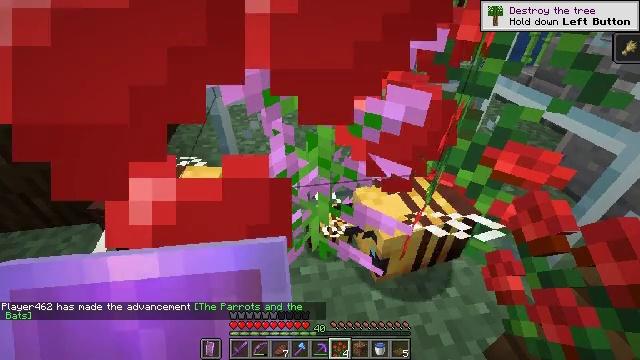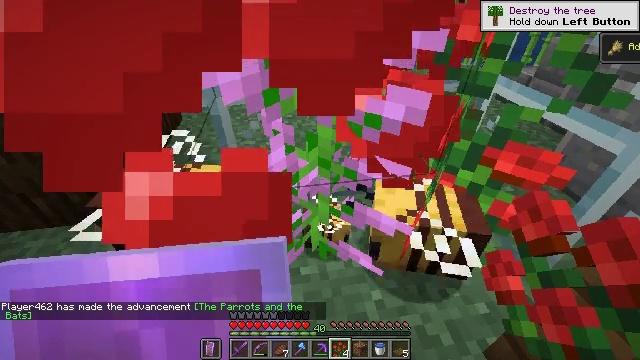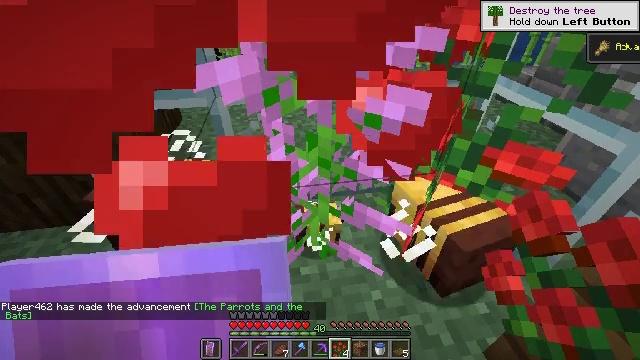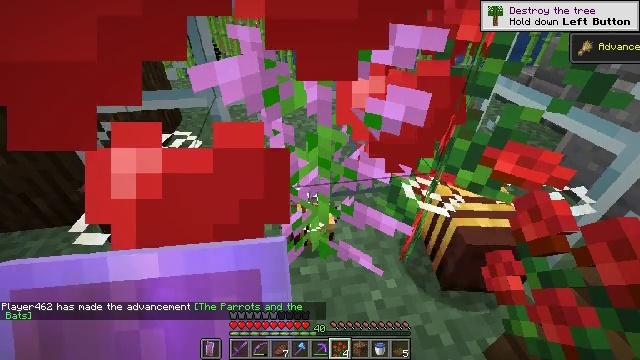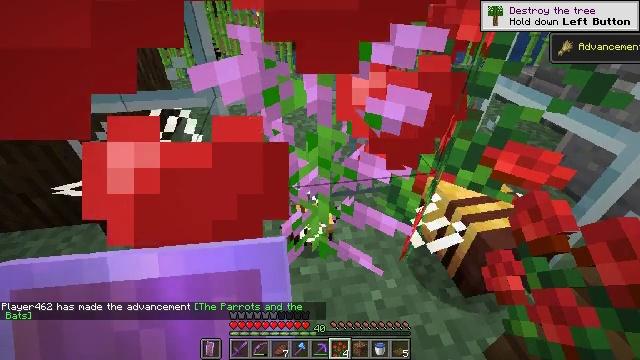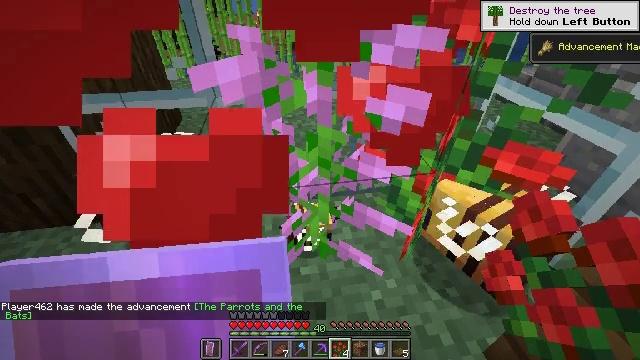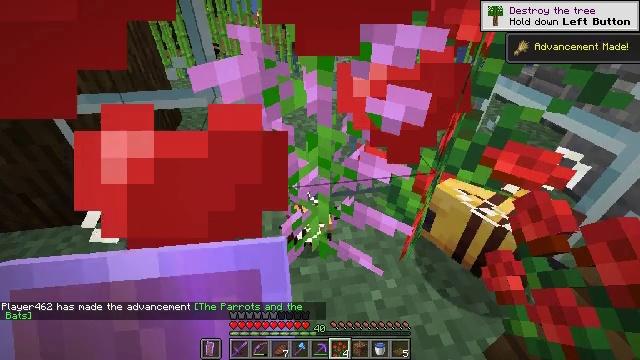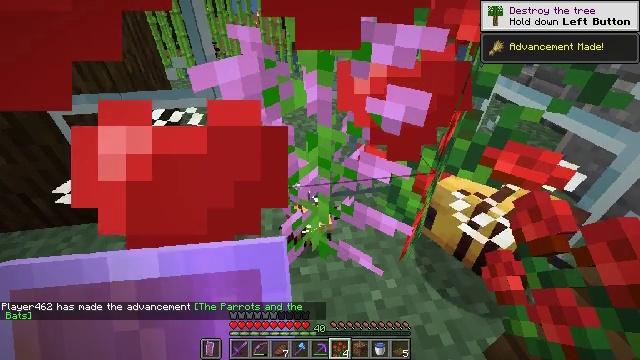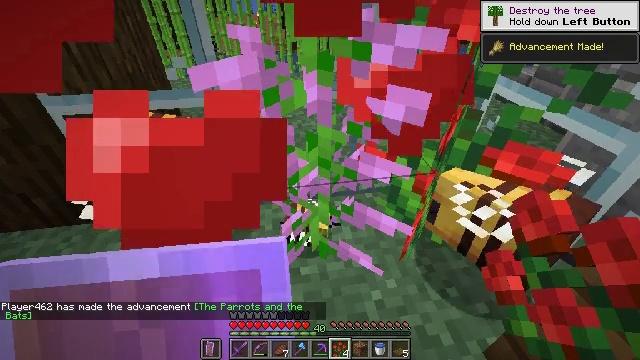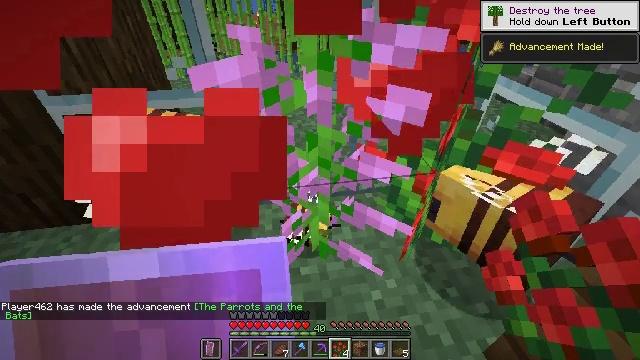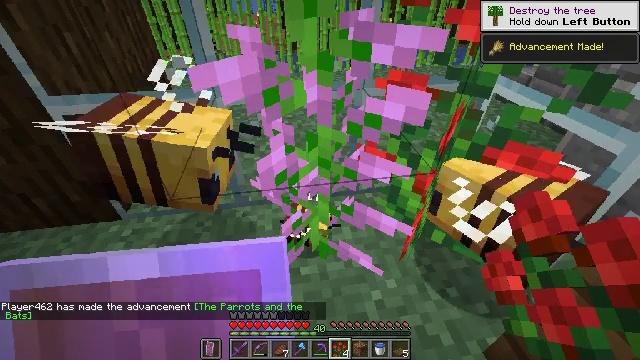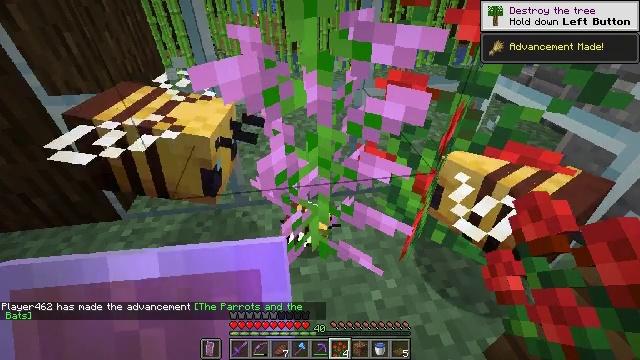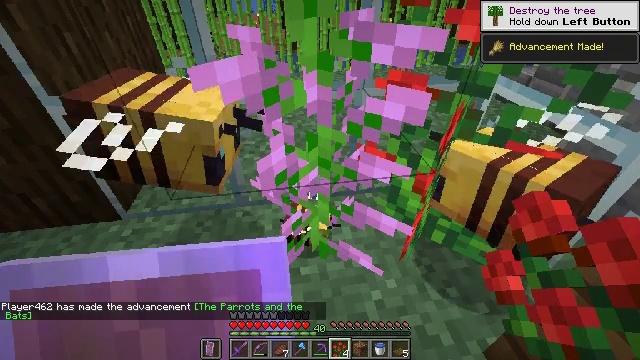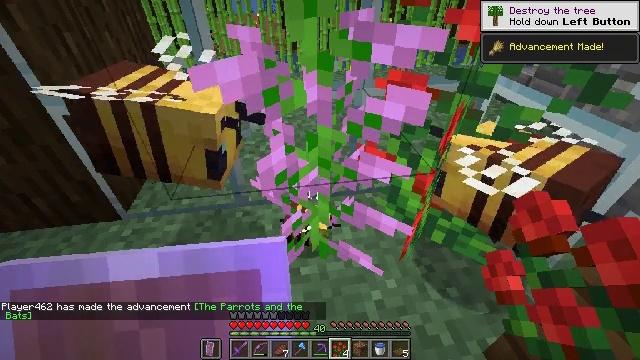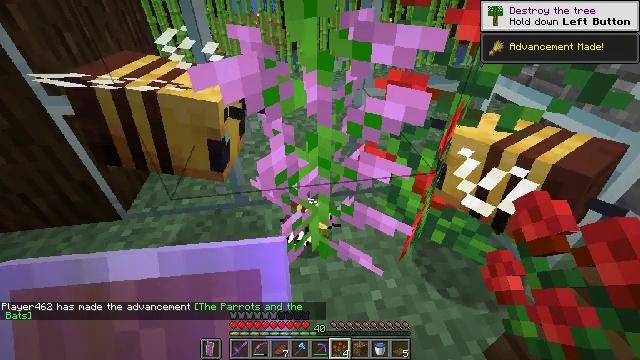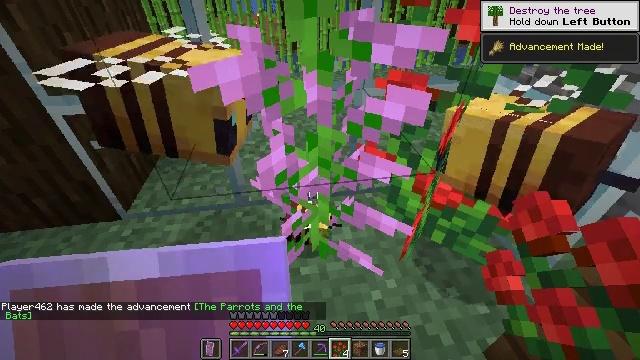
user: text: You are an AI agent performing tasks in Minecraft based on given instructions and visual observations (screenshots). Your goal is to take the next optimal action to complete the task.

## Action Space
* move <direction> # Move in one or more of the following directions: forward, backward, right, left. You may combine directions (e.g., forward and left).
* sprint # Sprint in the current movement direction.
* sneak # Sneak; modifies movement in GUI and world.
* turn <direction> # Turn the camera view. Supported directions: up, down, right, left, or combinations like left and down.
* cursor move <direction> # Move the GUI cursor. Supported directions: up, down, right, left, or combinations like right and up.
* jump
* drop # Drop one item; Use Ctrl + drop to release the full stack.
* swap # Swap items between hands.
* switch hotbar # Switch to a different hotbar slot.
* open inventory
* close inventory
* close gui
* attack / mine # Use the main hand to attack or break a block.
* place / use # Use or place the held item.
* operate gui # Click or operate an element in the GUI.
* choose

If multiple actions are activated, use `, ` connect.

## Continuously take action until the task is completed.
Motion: motion action
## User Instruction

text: Attack the spruce fence to dismantle it.
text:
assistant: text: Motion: no_op
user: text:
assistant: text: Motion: no_op
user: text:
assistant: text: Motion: no_op
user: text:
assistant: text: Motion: no_op
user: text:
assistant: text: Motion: no_op
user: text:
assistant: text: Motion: no_op
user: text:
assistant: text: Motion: no_op
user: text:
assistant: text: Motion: no_op
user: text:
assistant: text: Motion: no_op
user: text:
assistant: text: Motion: no_op
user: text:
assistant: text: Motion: no_op
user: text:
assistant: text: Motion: no_op
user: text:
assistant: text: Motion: no_op
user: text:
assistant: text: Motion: no_op
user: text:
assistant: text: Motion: no_op
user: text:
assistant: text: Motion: no_op
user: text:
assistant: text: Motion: no_op
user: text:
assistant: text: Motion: no_op
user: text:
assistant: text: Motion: no_op
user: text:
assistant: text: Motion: turn left and down
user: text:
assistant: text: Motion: turn down
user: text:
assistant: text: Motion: no_op
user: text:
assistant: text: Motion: no_op
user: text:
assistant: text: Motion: no_op
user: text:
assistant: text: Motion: no_op
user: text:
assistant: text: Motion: no_op
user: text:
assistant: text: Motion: no_op
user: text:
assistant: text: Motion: no_op
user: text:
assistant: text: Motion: no_op
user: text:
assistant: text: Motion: no_op